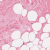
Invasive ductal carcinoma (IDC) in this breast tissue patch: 0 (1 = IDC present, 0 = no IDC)